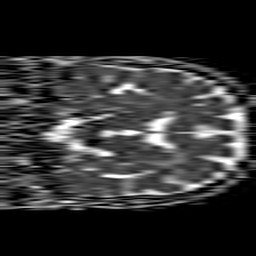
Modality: ADC
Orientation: coronal
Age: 79
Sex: male
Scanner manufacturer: philips
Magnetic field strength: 1.5 T
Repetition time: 4.6 s
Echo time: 0.08517 s